Question: Title may not explain fully what I want to do, so I made an image.

You can see there are 4 1D arrays(red numbers, black colored numbers are indexes), each of this array goes from 0 to 63. I want to somehow translate them, that for example, index 16 will point to first index of second array.
What I was thinking of, is a function where I give List of arrays and index that I want to get as input, and its returns me the index of array and exact index in this array as output.
I would like to have some hints or suggestions on how to proceed here to achieve this functionality.
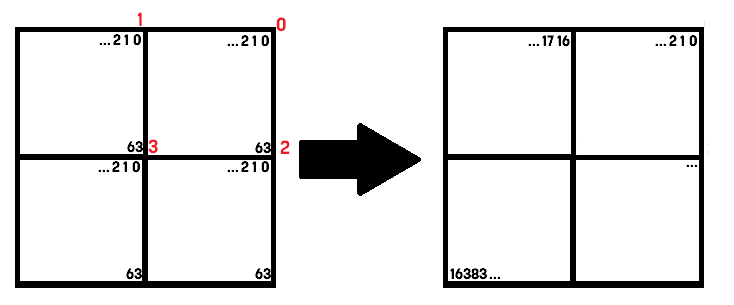
Answer: Ok, your image shows an interleaved data of 16 elements, so you want to have (showing an example of only two matrices because of space :D)
'''
Global index
0 1 2 3 4 5 6 7 8 9 10 11 12 13 14 15 16 17 18 19 20 21 22 23 24 25 26 27 28 29 30 31 32
-----------------------------------------------------------------------------------------------------
Array0 indexes - Array1 indexes
0 1 2 3 4 5 6 7 8 9 A B C D E F - 0 1 2 3 4 5 6 7 8 9 A B C D E F
-------------------------------------------------------------------------------------------------
Global index
33 34 35 36 37 38 39 40 41 42 43 44 45 46 47 48 49 50 51 52 53 54 55 56 57 58 59 60 61 62 63 64 65
-----------------------------------------------------------------------------------------------------
Array0 indexes - Array1 indexes
10 11 12 13 14 15 16 17 18 19 1A 1B 1C 1D 1E 1F - 10 11 12 13 14 15 16 17 18 19 1A 1B 1C 1D 1E 1F
'''
To get it you can do something like this:
'''
public class CompositeIndex
{
public int ArrayNumber { get; set; }
public int ElementNumber { get; set; }
}
public static CompositeIndex GetIndex(int GlobalIndex, int ArrayCount, int ElementsToInterleave)
{
CompositeIndex index = new CompositeIndex();
int fullArrays = GlobalIndex / ElementsToInterleave; //In your example: 16 / 16 = 1;
index.ArrayNumber = fullArrays % ArrayCount; //In your example: 1 mod 4 = 1;
index.ElementNumber = GlobalIndex - (fullArrays * ElementsToInterleave); //In your example: 16 - (1 * 16) = 0;
return index;
}
'''
Then, if you have 4 matrices and want to get the "global" index 16 you do:
'''
var index = GetIndex(16, 4, 16);
'''
This function allows you to use an indeterminated number of arrays and interleaved elements.
BTW, another time ask better your question, a lot more people will help you if they don't have to solve a puzzles to understand what you want...